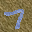
Label: 7